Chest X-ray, AP view. Patient: 21 years old, sex M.
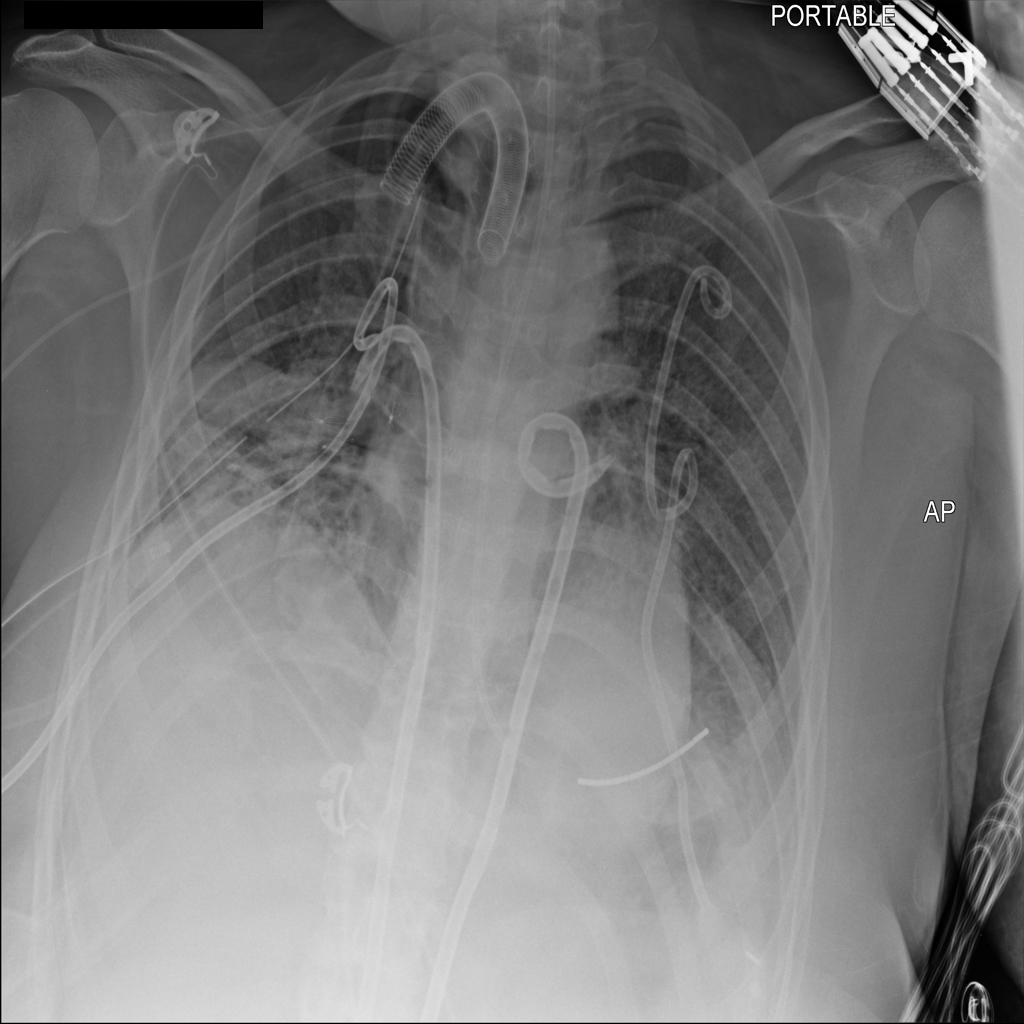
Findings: Atelectasis, Infiltration, Pneumothorax